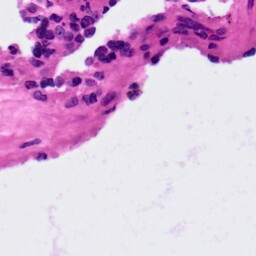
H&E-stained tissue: Ovarian